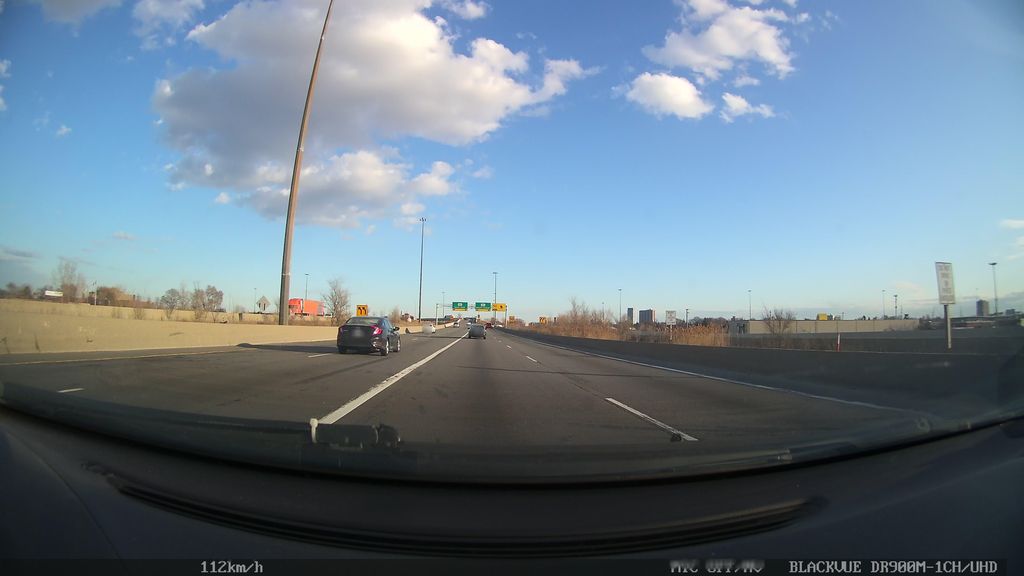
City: toronto